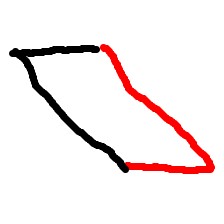
Shape: parallelogram